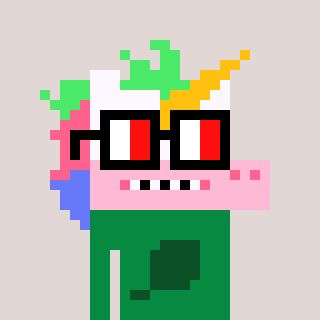
a pixel art character with square glasses with black frames and red eyes, a unicorn-shaped head and a green-colored body on a warm background